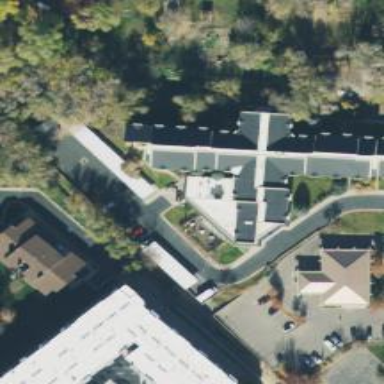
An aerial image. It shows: Building.